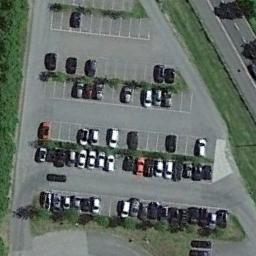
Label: parking_lot